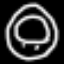
Label: donut